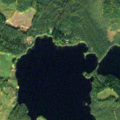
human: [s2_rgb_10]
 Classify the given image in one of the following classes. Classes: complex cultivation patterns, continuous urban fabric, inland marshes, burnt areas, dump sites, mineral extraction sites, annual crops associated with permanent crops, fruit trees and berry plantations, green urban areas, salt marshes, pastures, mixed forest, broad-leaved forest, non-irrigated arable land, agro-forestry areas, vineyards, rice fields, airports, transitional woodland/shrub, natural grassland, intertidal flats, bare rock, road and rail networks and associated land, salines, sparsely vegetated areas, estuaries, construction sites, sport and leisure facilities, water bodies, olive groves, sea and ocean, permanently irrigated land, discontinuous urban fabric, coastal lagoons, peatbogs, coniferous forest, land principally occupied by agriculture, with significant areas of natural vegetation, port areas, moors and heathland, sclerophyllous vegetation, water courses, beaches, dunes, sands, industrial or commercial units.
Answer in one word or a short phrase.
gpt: coniferous forest, transitional woodland/shrub, water bodies